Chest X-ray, PA view. Patient: 45 years old, sex F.
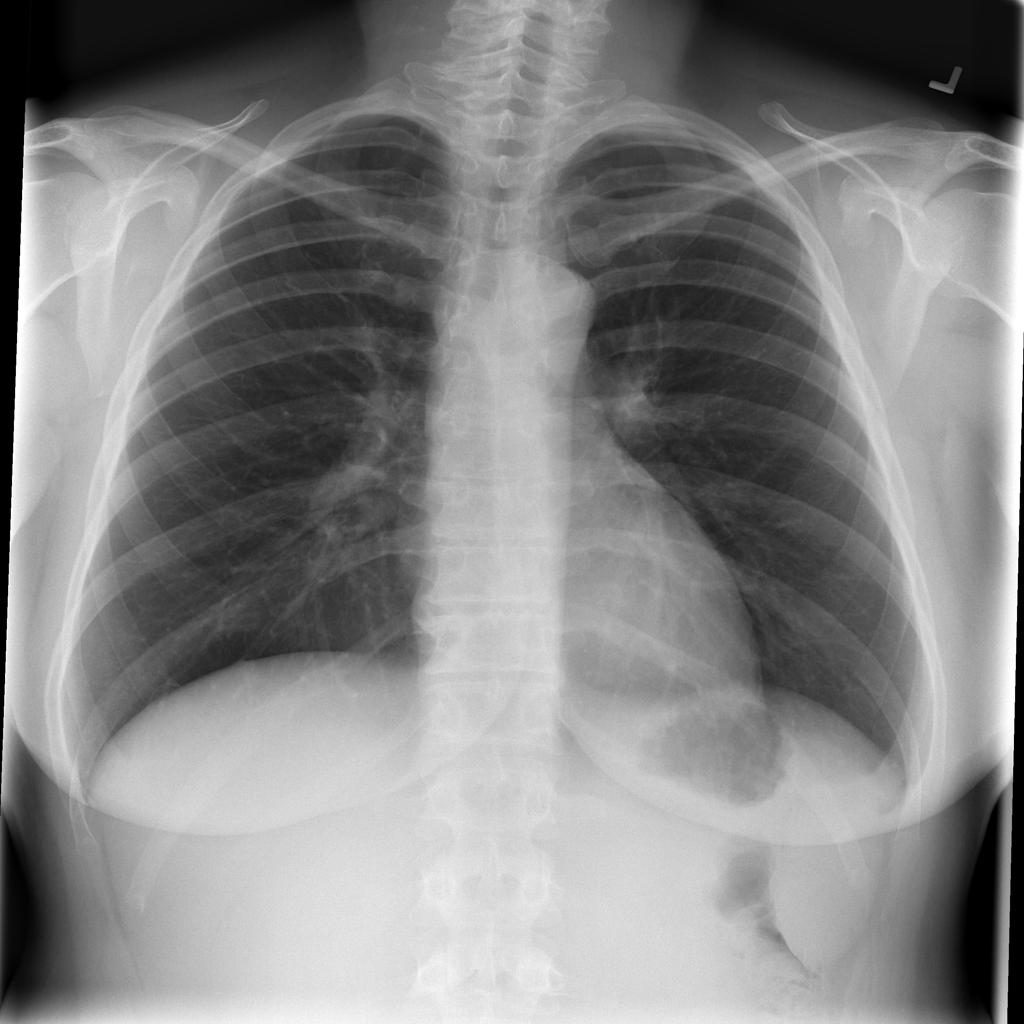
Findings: Infiltration